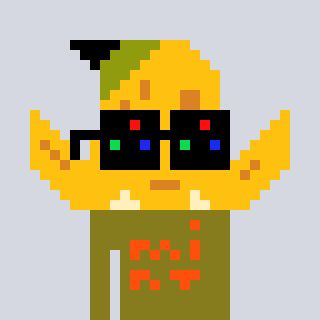
a pixel art character with square black sunglasses, a banana-shaped head and a gunk-colored body on a cool background